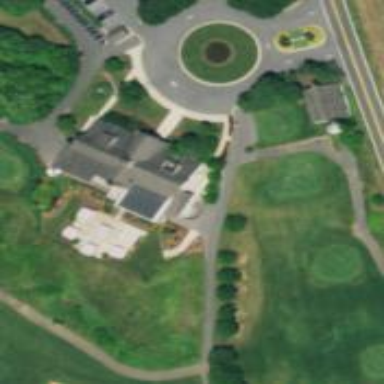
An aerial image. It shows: Path for both road and golf.